Field crop: maize
Growth stage: 2
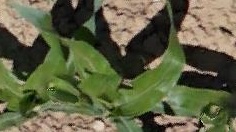
Species: maize